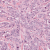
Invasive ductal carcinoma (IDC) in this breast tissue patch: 1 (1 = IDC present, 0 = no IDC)